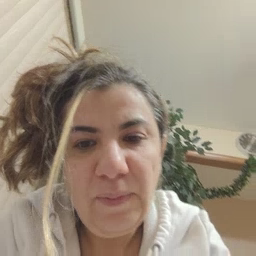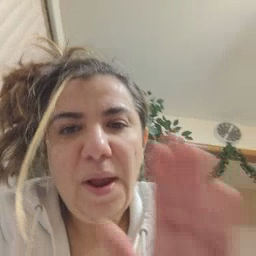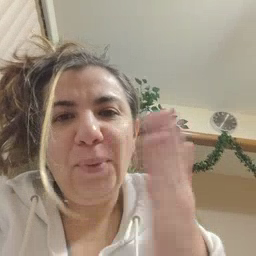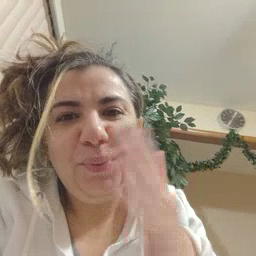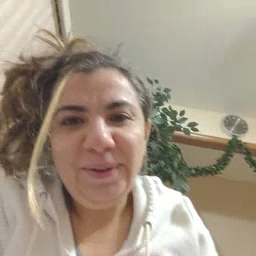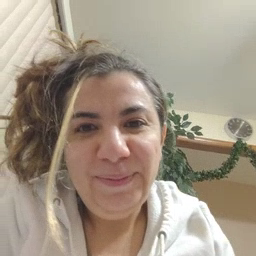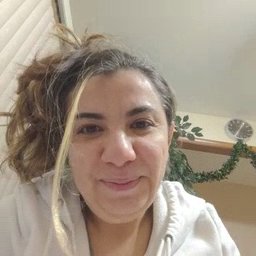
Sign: book